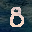
Label: 8